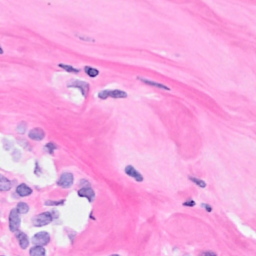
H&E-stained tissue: Breast